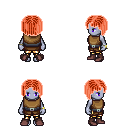
a pixel art fantasy rpg character, female body template, dark elf, purple skin, leather chest armor, gold greaves, red pageboy hairstyle, bracelets, maroon shoes, four views (front, back, left, right), 2x2 character sprite sheet, small pixel art, hard edges, no anti-aliasing